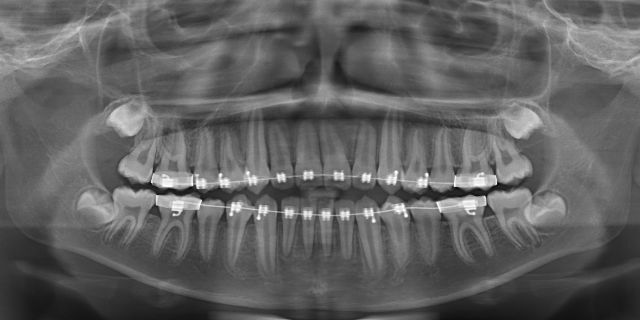
adult